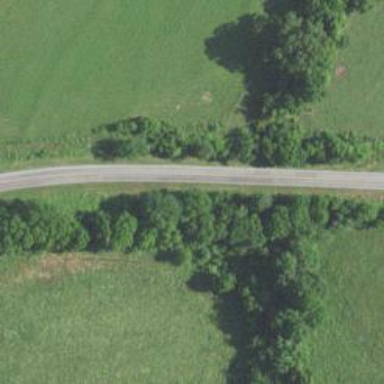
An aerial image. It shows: Secondary road.